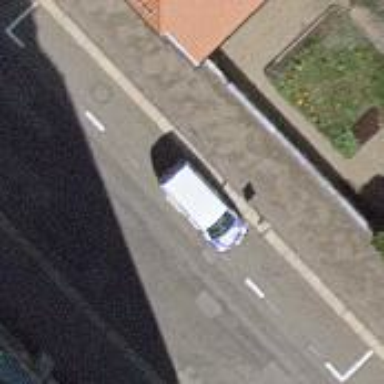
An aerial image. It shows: Parking available on the street side.